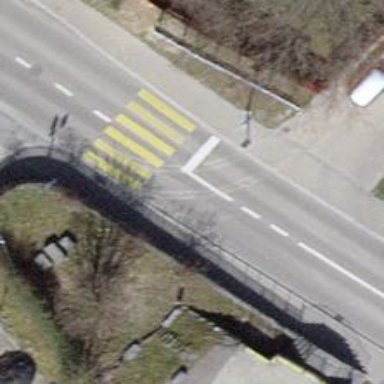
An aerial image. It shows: Marked zebra crossing with clear markings.